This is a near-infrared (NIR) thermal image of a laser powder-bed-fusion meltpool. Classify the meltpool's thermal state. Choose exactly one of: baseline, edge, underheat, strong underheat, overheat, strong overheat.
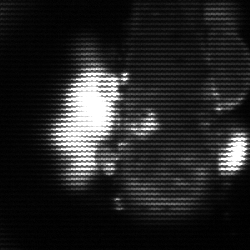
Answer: strong underheat